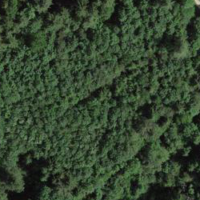
EUNIS habitat code: 41
Species observed at this site:
Fagus sylvatica